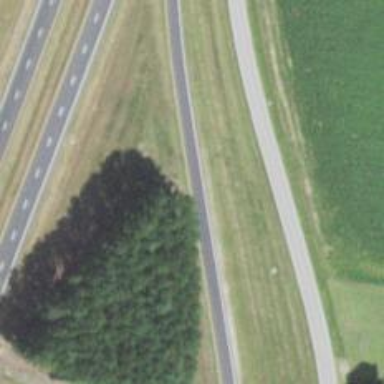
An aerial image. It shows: Trunk link highway.